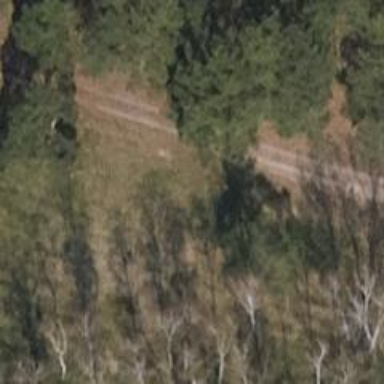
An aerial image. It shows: Track with grade 5 tracktype.